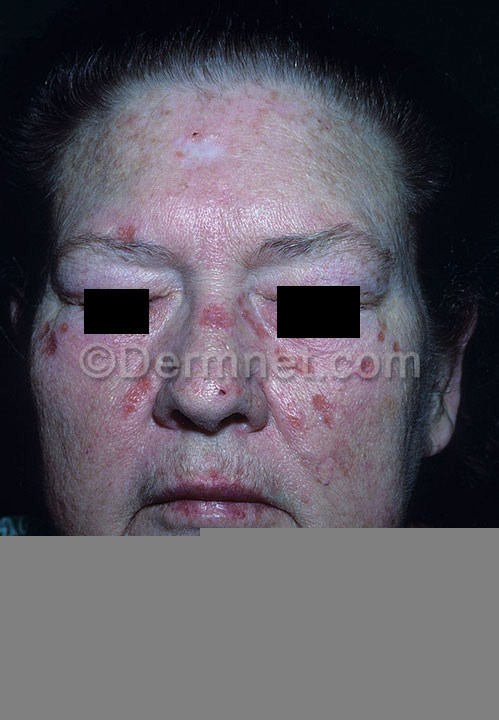
Disease: Light Diseases and Disorders of Pigmentation